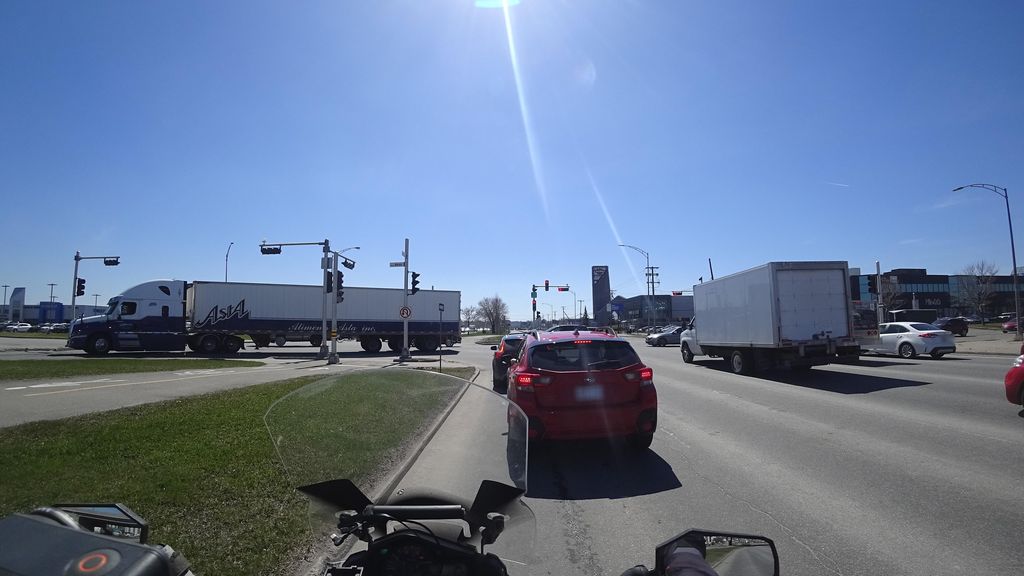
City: quebec_city